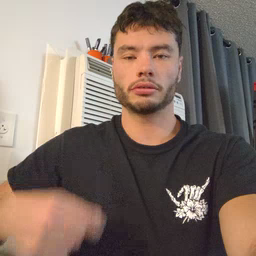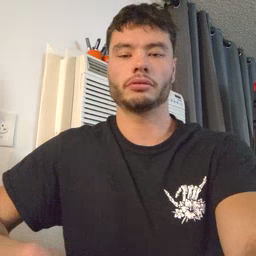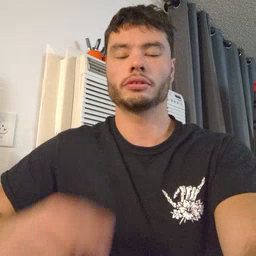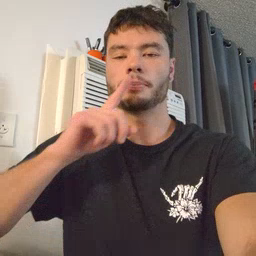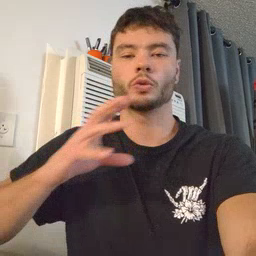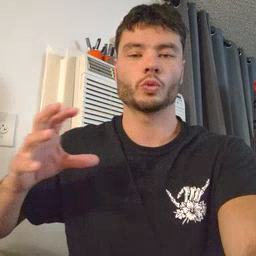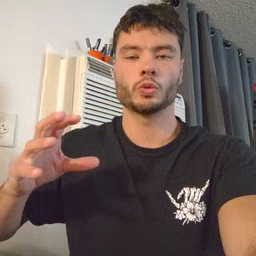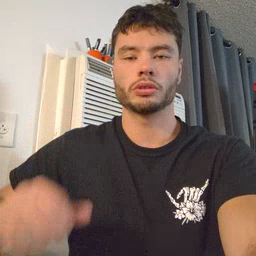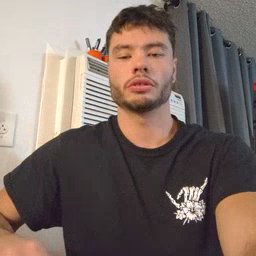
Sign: balloon